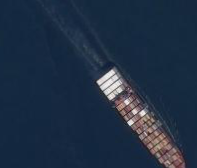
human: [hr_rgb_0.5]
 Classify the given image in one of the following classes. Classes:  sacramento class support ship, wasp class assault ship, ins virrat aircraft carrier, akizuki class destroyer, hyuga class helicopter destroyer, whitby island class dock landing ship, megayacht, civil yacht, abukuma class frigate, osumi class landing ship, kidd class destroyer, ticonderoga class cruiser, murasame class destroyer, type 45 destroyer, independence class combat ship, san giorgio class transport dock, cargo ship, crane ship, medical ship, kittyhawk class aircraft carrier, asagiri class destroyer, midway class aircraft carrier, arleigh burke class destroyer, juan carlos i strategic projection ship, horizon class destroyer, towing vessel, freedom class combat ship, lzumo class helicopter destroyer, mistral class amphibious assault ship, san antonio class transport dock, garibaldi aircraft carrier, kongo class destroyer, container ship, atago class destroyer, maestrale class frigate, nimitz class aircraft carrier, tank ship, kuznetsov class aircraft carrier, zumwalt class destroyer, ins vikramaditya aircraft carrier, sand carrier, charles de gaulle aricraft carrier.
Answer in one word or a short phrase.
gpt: Container ship